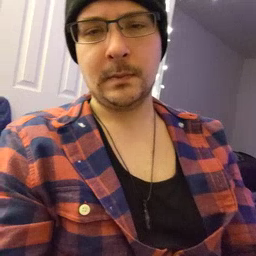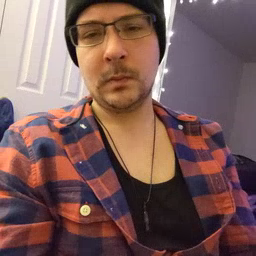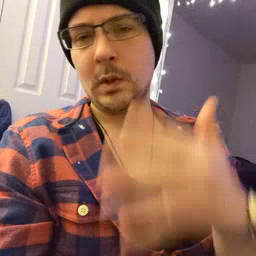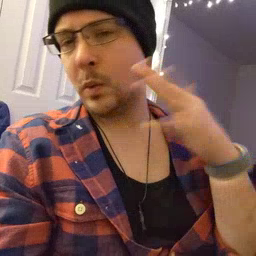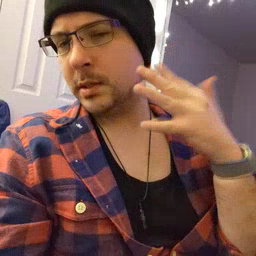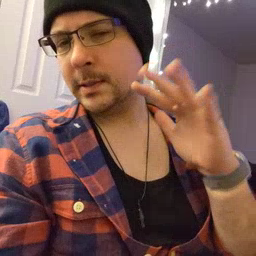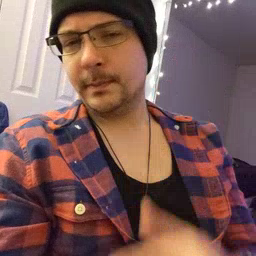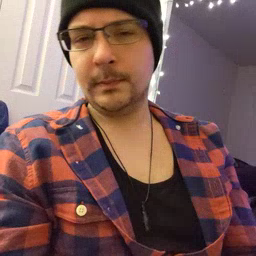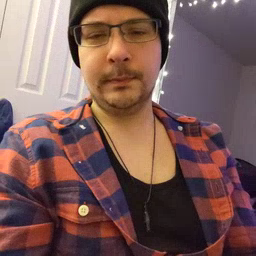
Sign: noisy